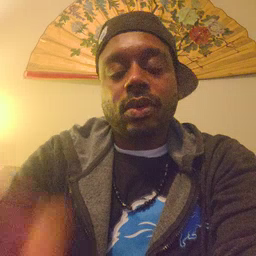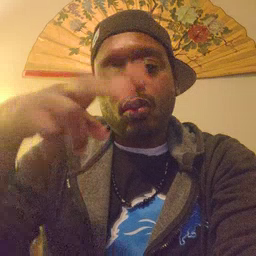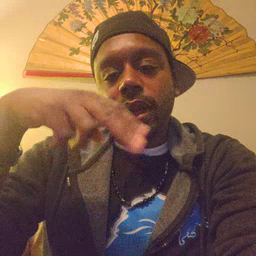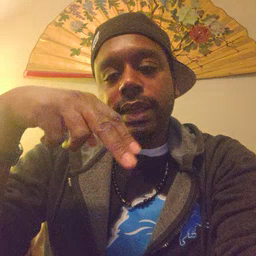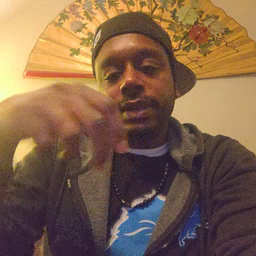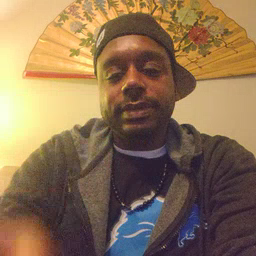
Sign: read